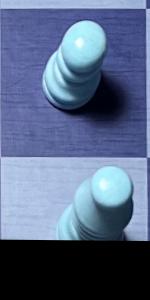
Label: Bishop_White